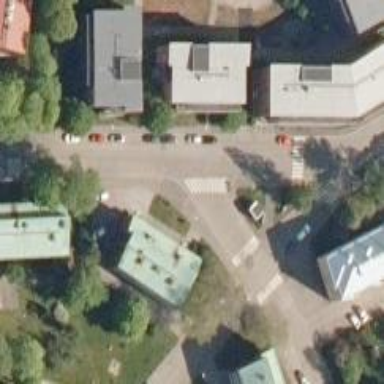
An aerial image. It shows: Residential road with separate asphalt sidewalk.